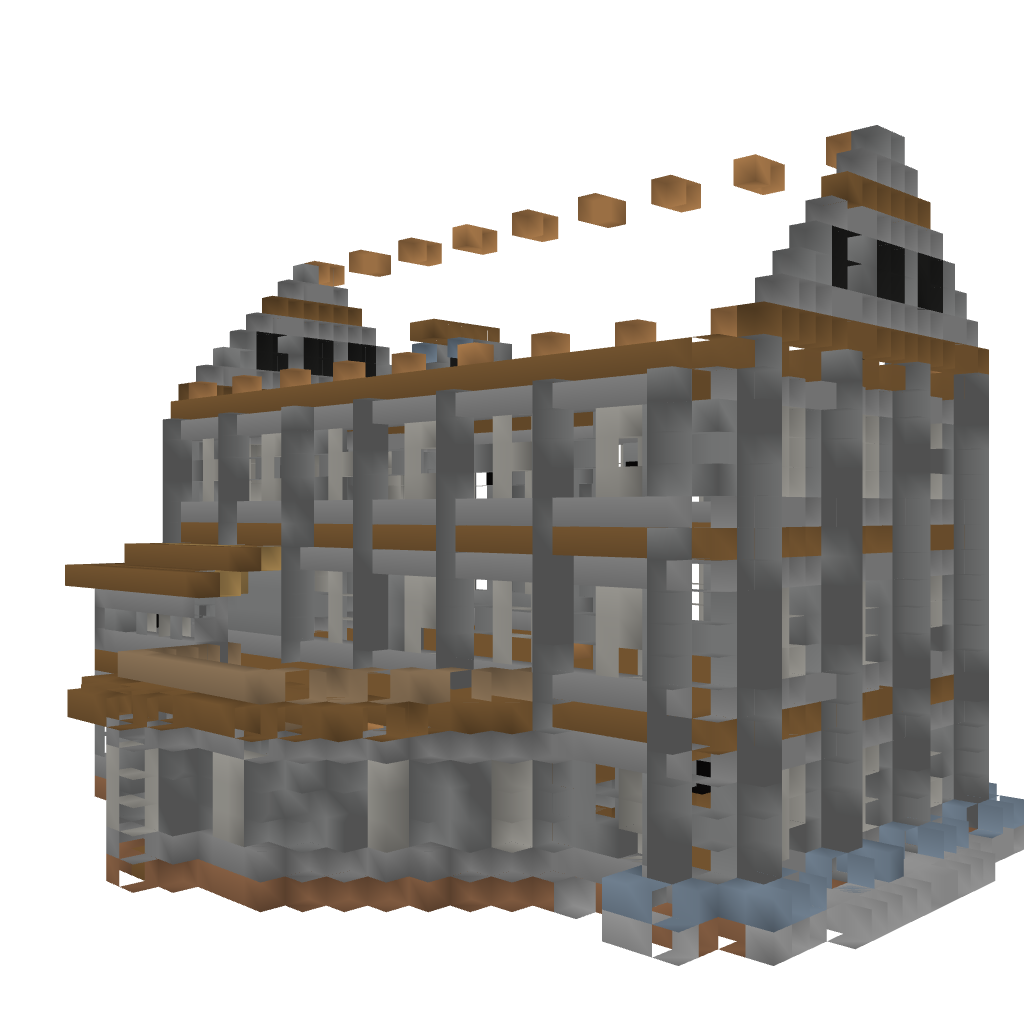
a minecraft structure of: Halloween Mansion 1.7.x (house only)